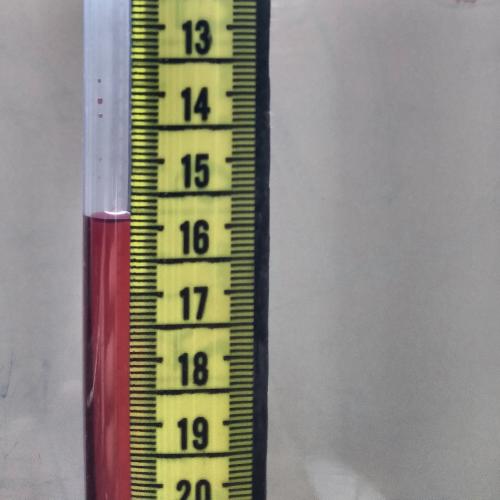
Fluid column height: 15.9 cm